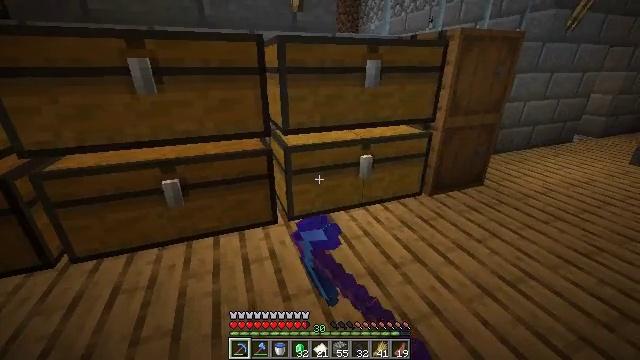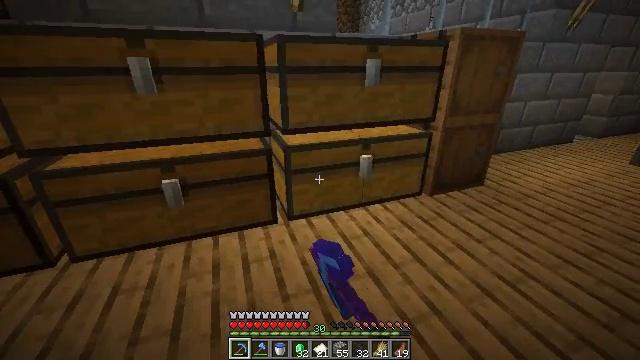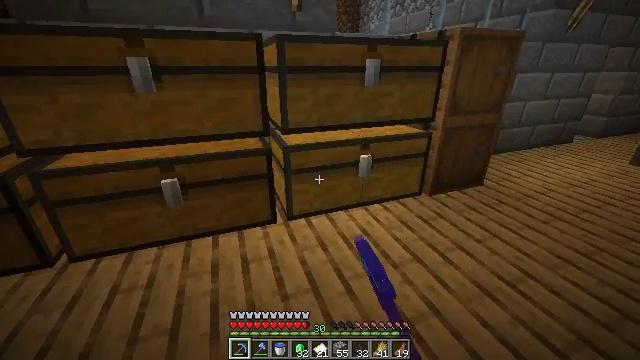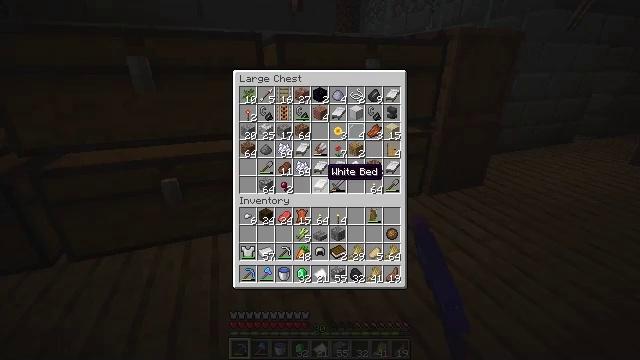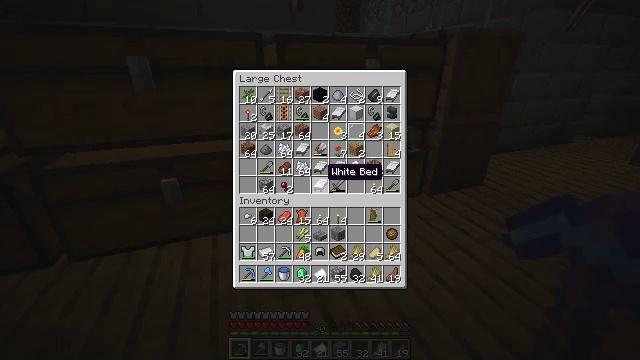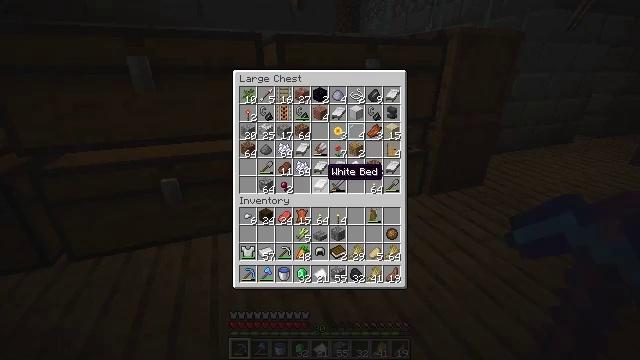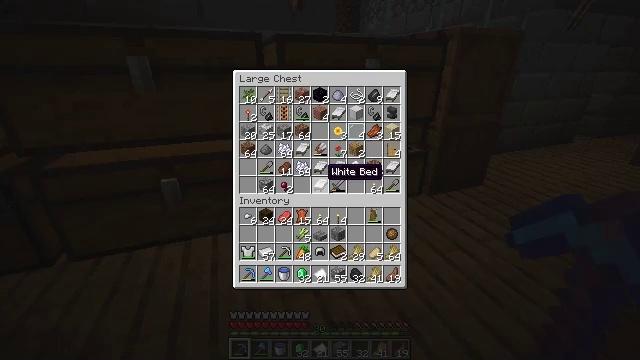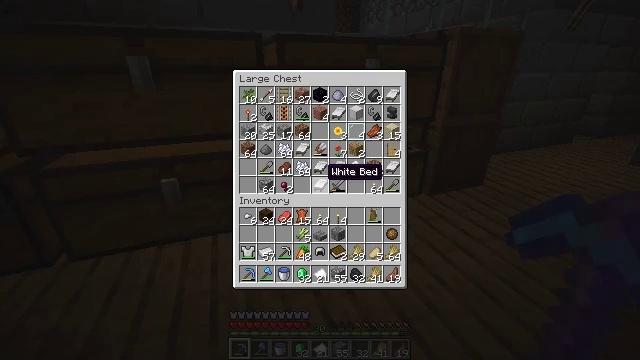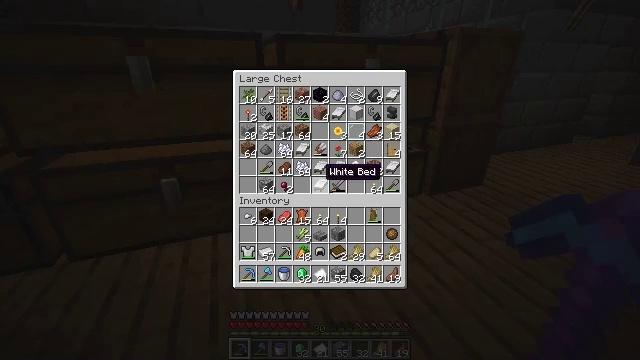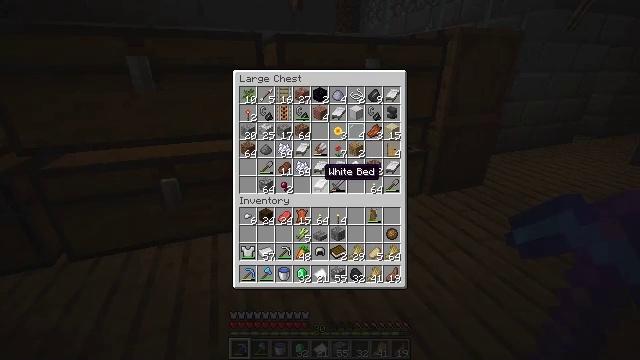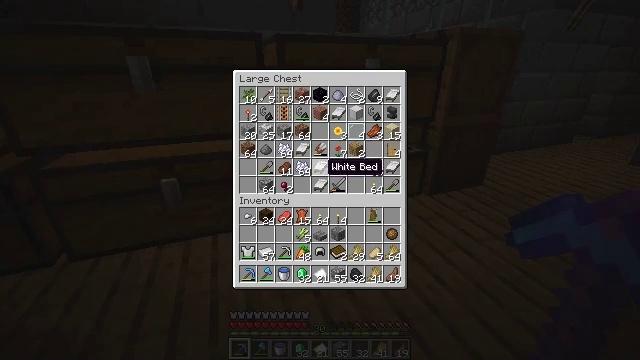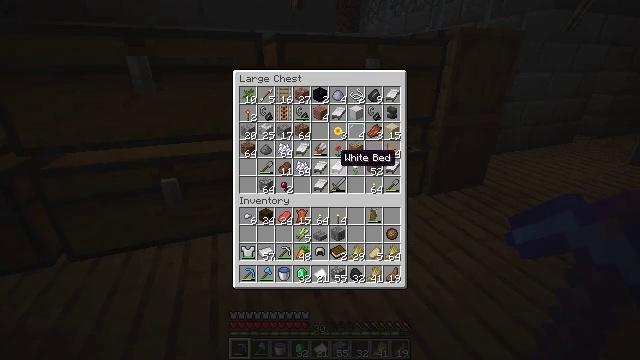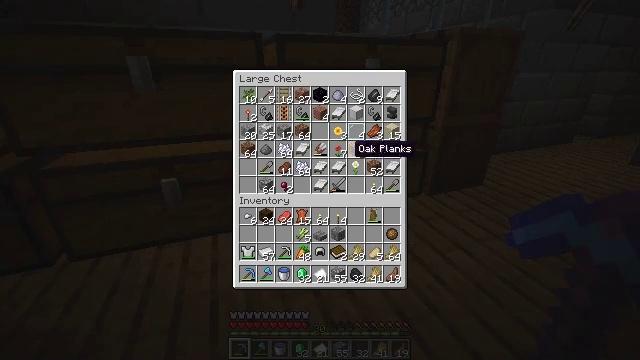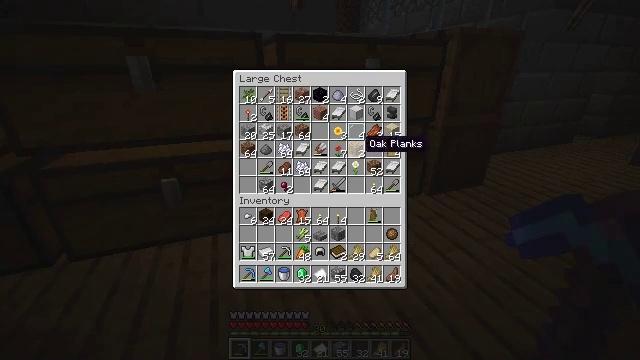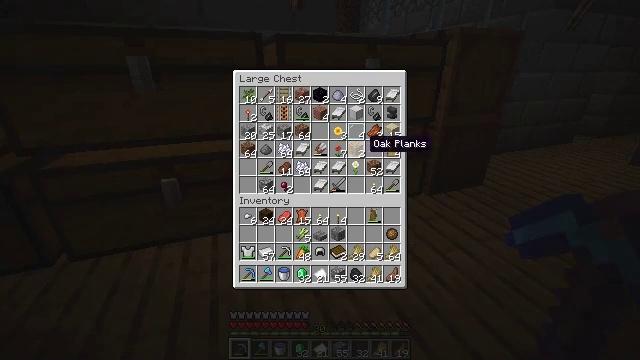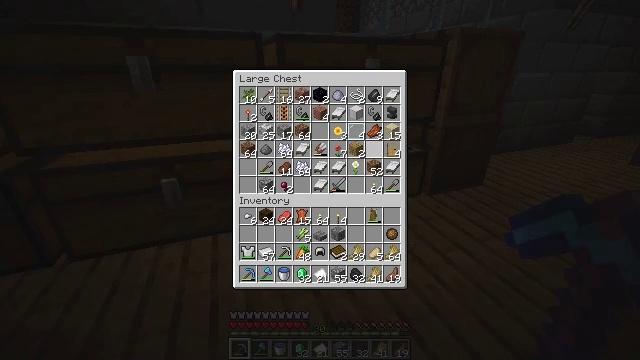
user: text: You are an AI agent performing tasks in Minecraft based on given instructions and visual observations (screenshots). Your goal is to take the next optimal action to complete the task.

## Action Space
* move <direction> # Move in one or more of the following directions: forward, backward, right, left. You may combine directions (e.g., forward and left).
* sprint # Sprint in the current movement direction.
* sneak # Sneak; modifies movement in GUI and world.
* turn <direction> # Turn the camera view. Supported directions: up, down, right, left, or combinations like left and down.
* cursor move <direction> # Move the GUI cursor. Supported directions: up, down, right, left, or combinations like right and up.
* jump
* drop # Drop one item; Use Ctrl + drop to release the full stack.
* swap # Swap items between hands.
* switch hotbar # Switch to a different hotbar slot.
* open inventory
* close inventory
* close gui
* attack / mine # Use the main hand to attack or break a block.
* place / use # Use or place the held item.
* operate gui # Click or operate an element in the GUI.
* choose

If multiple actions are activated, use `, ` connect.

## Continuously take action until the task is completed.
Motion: motion action
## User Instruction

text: Create iron nugget from iron ingot.
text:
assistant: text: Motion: no_op
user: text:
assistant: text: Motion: no_op
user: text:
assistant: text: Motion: open gui
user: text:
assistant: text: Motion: no_op
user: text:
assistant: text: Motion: no_op
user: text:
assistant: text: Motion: no_op
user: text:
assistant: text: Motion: no_op
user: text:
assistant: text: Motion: no_op
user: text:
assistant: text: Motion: no_op
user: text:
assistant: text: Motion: no_op
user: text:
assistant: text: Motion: cursor move right and up
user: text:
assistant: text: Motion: cursor move right and up
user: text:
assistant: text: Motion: cursor move right
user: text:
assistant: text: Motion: no_op
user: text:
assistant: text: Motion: cursor move right
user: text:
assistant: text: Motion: cursor move right
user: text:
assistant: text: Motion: no_op
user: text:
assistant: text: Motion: no_op
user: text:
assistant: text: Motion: no_op
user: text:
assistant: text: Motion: no_op
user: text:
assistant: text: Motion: no_op
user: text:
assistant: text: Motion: no_op
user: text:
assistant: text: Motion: no_op
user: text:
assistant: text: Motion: no_op
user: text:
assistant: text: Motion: no_op
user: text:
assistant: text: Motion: no_op
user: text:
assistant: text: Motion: no_op
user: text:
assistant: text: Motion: no_op
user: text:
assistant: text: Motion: no_op
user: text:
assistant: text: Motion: cursor move right